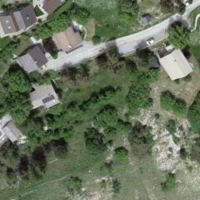
EUNIS habitat code: 45
Species observed at this site:
Jynx torquilla
Phoenicurus ochruros
Nucifraga caryocatactes
Periparus ater